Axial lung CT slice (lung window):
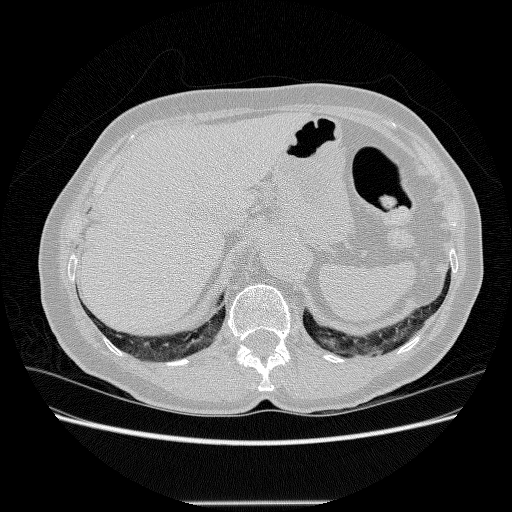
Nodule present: no